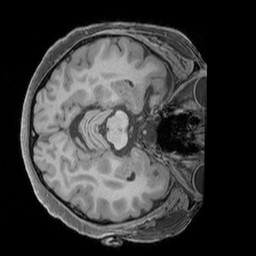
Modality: T1w
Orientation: axial
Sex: female
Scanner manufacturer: siemens
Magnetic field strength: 3 T
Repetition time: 2.3 s
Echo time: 0.00226 s